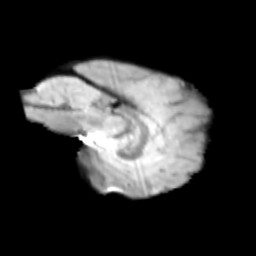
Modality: T2w
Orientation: sagittal
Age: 12
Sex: male
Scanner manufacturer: siemens
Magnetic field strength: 3 T
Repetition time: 3.8 s
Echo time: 0.07 s